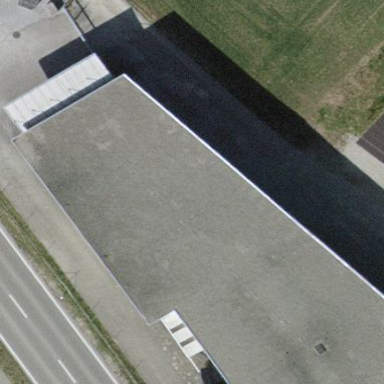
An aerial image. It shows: Industrial building.